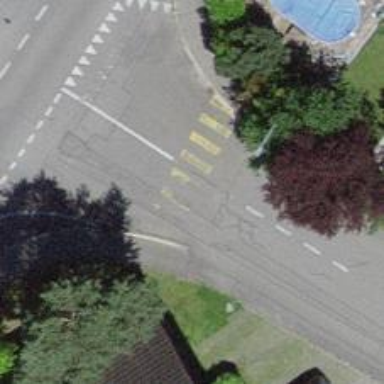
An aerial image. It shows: Uncontrolled crossing on the road.